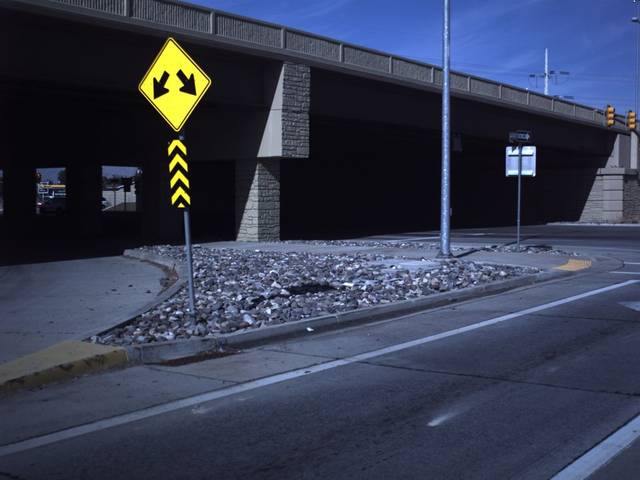
Region: United States
Coordinates: 40.234, -111.684